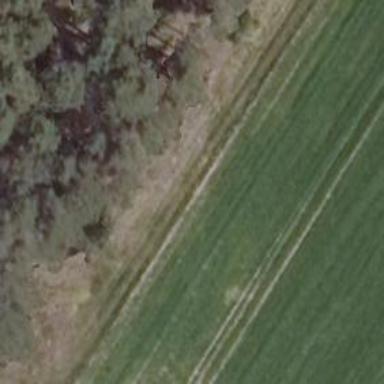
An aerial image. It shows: Grass track with grade5 tracktype.